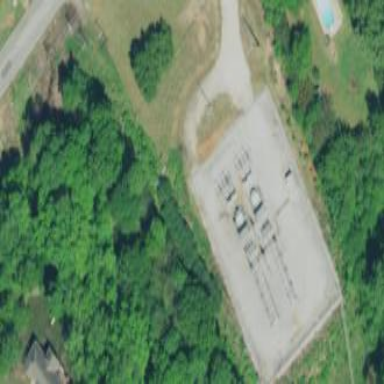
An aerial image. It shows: Distribution level power substation enclosed by fence.